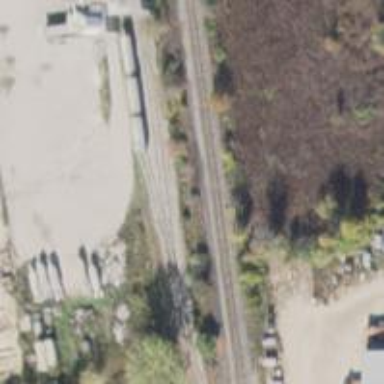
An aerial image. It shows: Rail spur service.